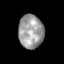
Tissue: skin
Cell type: Epithelial cells
Senescence score: 0.8667
Nuclear area (px): 821
Mean DAPI intensity: 157.096